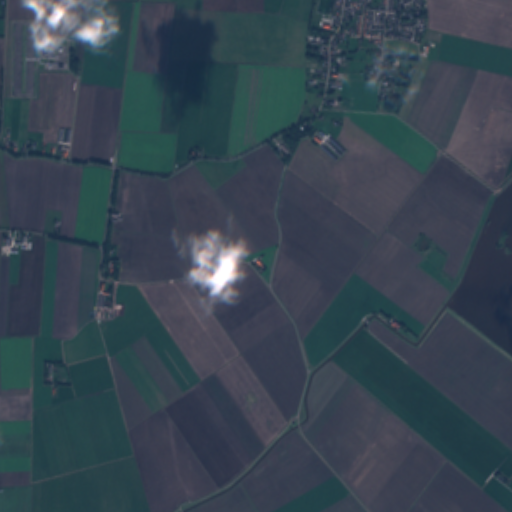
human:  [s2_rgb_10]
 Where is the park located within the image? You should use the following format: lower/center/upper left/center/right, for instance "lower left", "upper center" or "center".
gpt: The park is located in the upper right of the image.
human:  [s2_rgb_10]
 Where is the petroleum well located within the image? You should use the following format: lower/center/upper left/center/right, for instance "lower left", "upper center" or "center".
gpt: The petroleum well is located in the upper left of the image.
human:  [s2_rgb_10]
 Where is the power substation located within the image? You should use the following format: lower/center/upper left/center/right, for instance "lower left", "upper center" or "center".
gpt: The power substation is located in the center left of the image.
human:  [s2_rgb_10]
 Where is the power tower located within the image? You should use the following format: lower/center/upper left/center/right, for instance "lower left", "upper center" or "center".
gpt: The power tower is located in the lower left of the image.
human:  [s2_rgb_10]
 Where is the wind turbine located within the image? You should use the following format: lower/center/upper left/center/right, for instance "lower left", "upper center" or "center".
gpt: The wind turbine is located in the center left of the image.
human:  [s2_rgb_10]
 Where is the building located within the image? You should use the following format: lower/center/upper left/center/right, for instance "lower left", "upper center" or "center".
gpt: There is no building in the image.